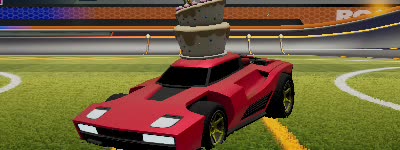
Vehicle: breakout